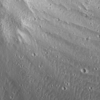
Label: not_dusty